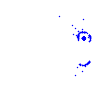
Particle: electron